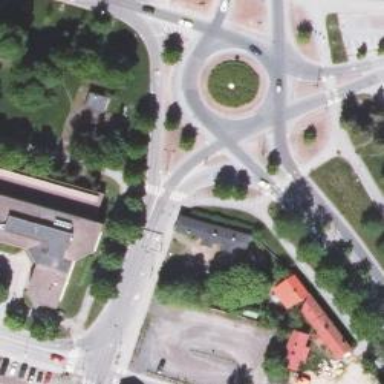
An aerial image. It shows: Crossing on the road.